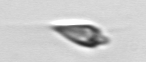
Label: Oxytoxum